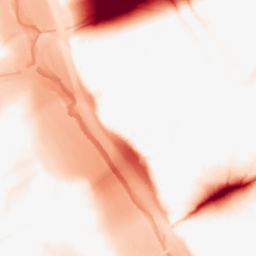
Category: morphological
Decomposition family: tophat
Decomposition parameters: size: 50
mode: black
Upsampling method: bspline
Upsampling parameters: scale: 4
Upsampling scale: 4